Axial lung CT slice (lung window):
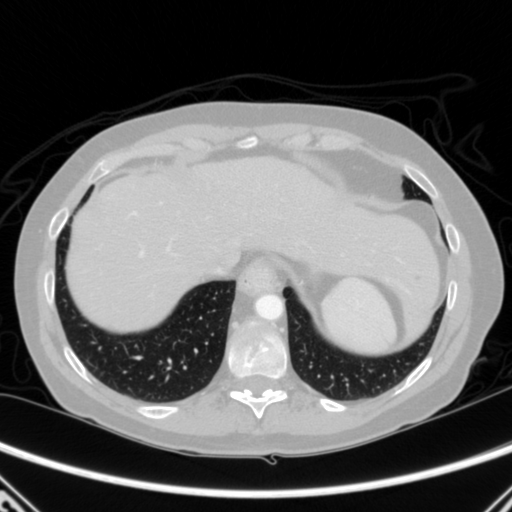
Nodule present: no